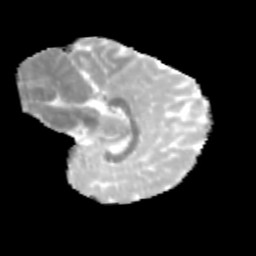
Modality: MD
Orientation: sagittal
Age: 9
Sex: female
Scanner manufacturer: siemens
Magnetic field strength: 3 T
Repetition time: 3.8 s
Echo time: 0.07 s